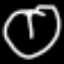
Label: clock